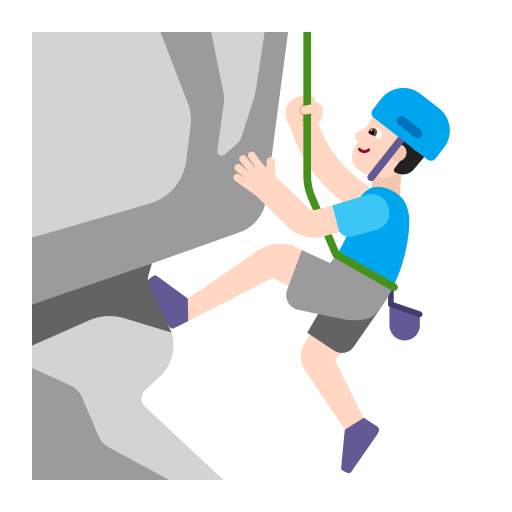
man climbing flat light